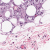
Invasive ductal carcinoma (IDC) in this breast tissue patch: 0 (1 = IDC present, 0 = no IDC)